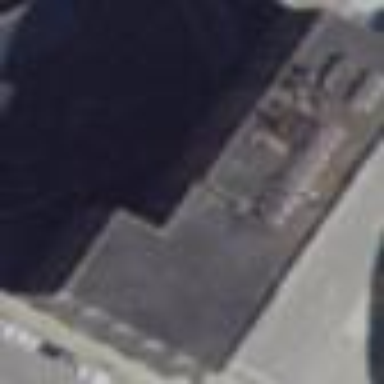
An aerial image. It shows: Commercial building with black roof.